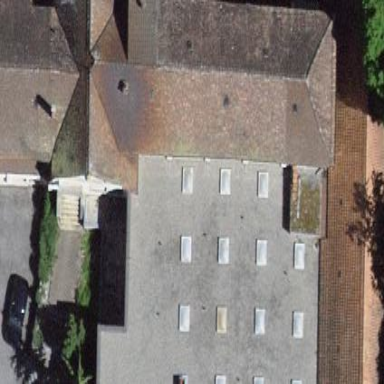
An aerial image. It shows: Industrial building.